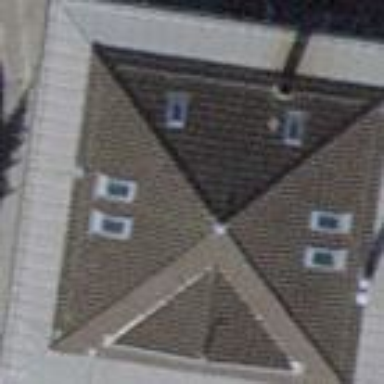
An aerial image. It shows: Building with pyramidal-shaped roof.